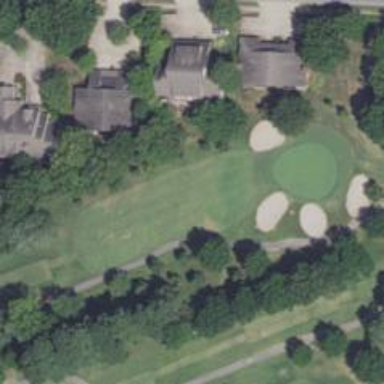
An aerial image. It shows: Golf hole.